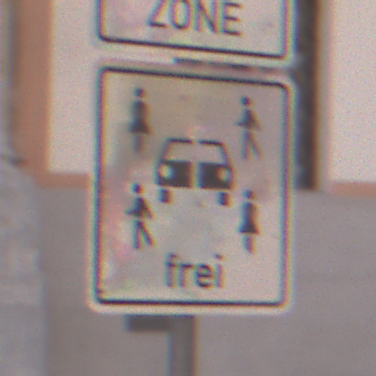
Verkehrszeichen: CarsharingfahrzeugeFrei
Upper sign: BeginnEingeschraenktesHalteverbotZone
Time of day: MorningAfternoon
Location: Outdoor (Urban)
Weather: PartlyCloudy
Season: NotSpecified
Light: Natural